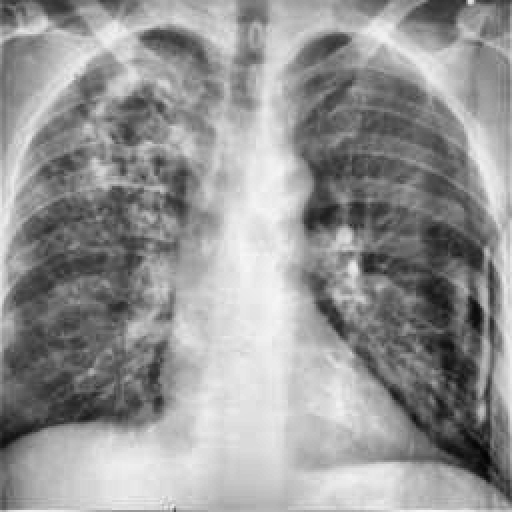
Finding: TUBERCULOSIS